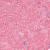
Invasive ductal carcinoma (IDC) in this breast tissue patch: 0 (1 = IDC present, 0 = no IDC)